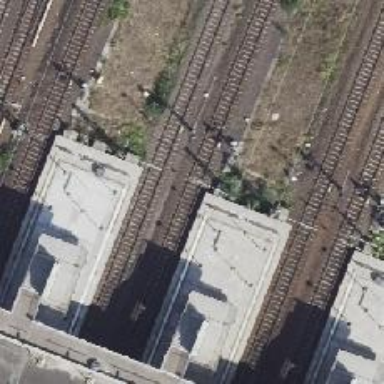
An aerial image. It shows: Railway track with contact line for electrification.